Question: # Objective
We're developing a PHP console app that will be a running as a daemon using the PEAR System_Daemon class. The script is ideally a timed loop, that executes indefinitely until terminated.
What this loop does is query a database of players of our FB game on timed intervals, and then make posts using certain criteria to their Facebook walls/timelines.
Our app will be hosted on our Facebook page, which will also contain some albums, photos and videos that we are using to feature on these posts.
# Posting on Walls/Timelines
My question is, whether we would be able to use the Facebook PHP SDK to, from within our console application, running as a service, share these albums from our console app, as posts on the users timeline, without having need for confirmation from the FB user in any way, providing we have acquired the appropriate extended permissions of course.
# Appearance Sharing vs Uploading
Will the appearance for sharing an album, or video appear the same, on the users timeline as if they posted it themselves, or will the post simply appear as a thumbnail with text next to it.
I've noticed that Facebook nowadays posts photos in a neat collage with more than one thumbnail, and this is the effect that we want to achieve. Also, if not mistaken, I believe that videos added to your wall post also shows inline, as a nice large video, instead as a thumbnail.

Would we rather have to upload these images to a Facebook users account, and if so, is it possible to create new Albums on a users FB account, using the PHP SDK, and the required extended permissions granted? Or can we achieve the same look and feel by simply sharing?
# Hosting media externally
Can we add photo's to users profiles, hosted externally perhaps, that will allow the PHP script to post them to an album on their account without needing to upload?
We are trying to avoid uploads, as this will have a performance impact on the server side application.
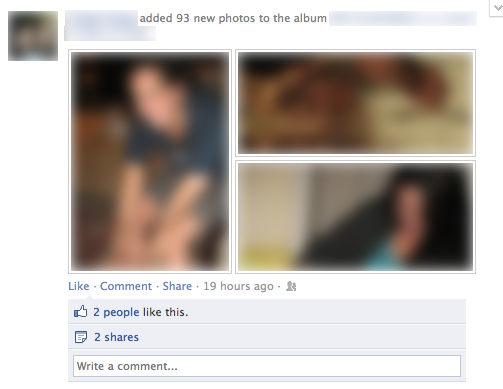
Answer: Providing you request the correct permissions, you can upload photos to the user's account using the Graph API quite easily. To post multiple photos you will have to make multiple API calls. If you post to the wall, the photos will be added to the "Wall Photos" album.
The Graph API does allow you to create albums on the user's behalf, and lets you upload photos straight to the album too. This will create photo stories on the wall like the image you posted in your question.
What you can do, however, is host the files externally. Facebook will always load the images from their server so you have to upload them to facebook. If you want to host the photos externally, you must post the images to the user's wall / timeline as links, but these won't appear under the user's Photos or under Albums.
Hope this answers all your questions. Documentation for uploading photos and creating albums can be found on the Facebook developer website.